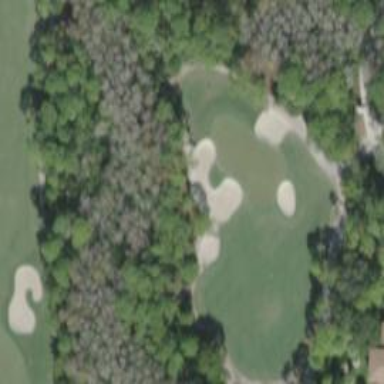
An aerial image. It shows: Golf hole.